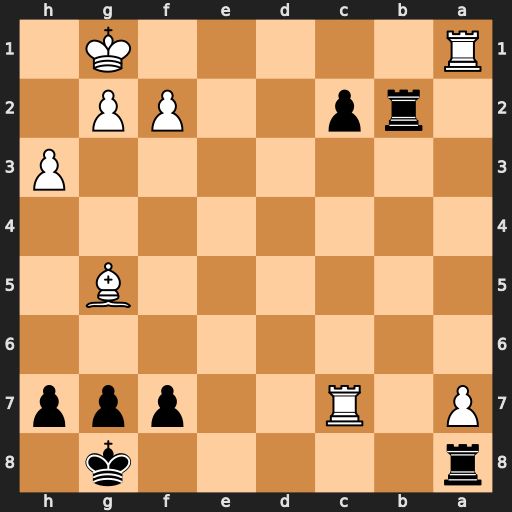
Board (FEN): r5k1/P1R2ppp/8/6B1/8/7P/1rp2PP1/R5K1
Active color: b
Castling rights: -
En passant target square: -
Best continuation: Rb1+ Bc1 Rxa1